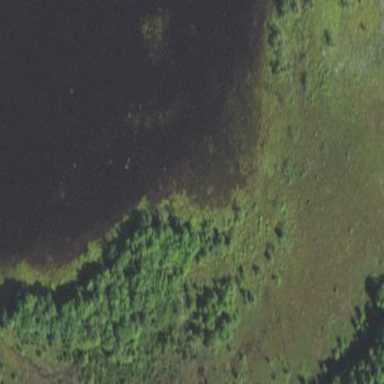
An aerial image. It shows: Marshy wetland area.